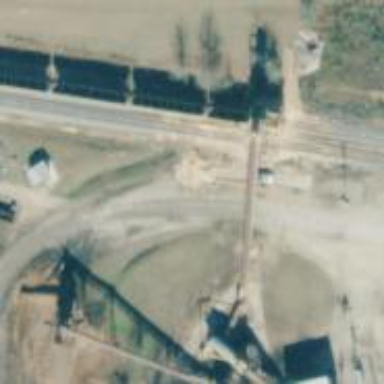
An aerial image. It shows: Loading tower along the railway.